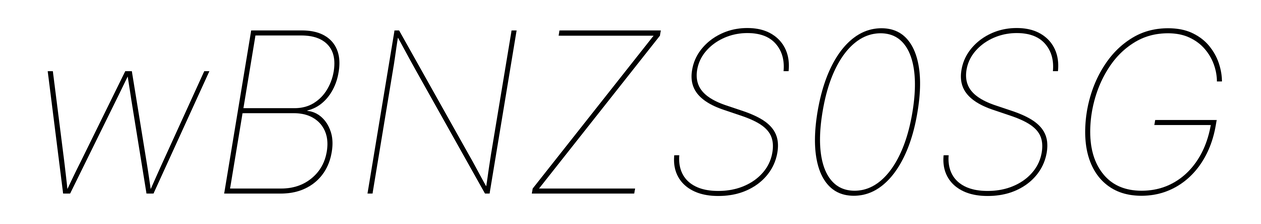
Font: Inter-Italic_Thin_Italic